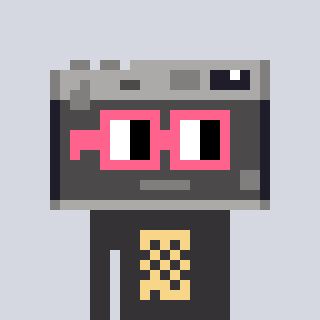
a pixel art character with square pink glasses, a camera-shaped head and a grayscale-colored body on a cool background